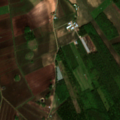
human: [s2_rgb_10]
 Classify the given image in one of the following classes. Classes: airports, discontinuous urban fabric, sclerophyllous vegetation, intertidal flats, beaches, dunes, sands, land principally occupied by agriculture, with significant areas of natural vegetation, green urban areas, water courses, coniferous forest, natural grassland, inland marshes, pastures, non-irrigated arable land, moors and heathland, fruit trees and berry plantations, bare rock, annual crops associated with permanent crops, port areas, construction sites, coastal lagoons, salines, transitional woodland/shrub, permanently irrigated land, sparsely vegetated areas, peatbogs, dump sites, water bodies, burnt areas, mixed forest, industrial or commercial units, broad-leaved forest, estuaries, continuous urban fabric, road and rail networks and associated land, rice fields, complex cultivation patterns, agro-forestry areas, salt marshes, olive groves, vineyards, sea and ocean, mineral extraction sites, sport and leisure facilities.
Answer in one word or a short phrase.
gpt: non-irrigated arable land, land principally occupied by agriculture, with significant areas of natural vegetation, coniferous forest, mixed forest